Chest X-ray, PA view. Patient: 58 years old, sex M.
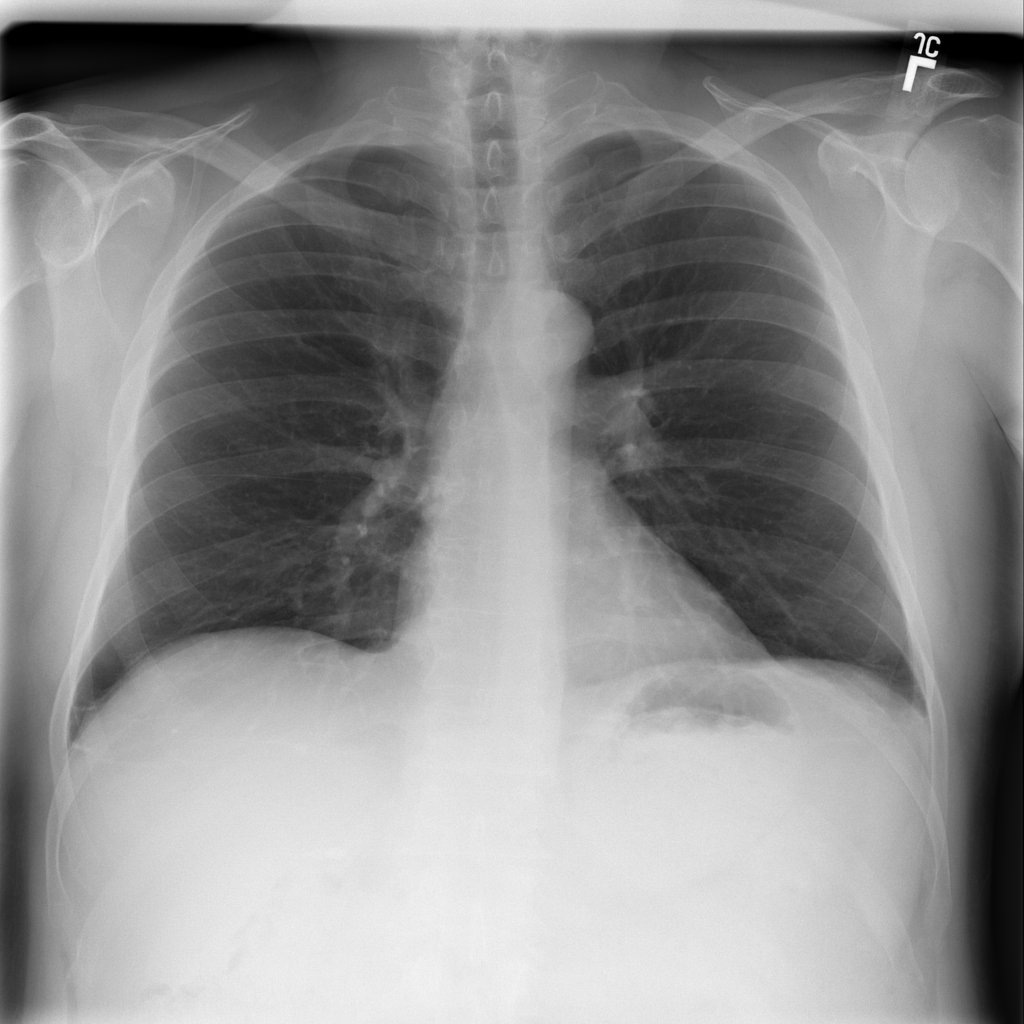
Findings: Infiltration